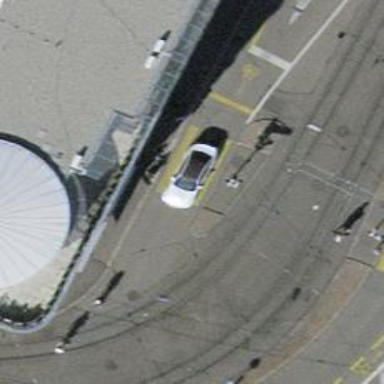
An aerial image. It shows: Kerb barrier.